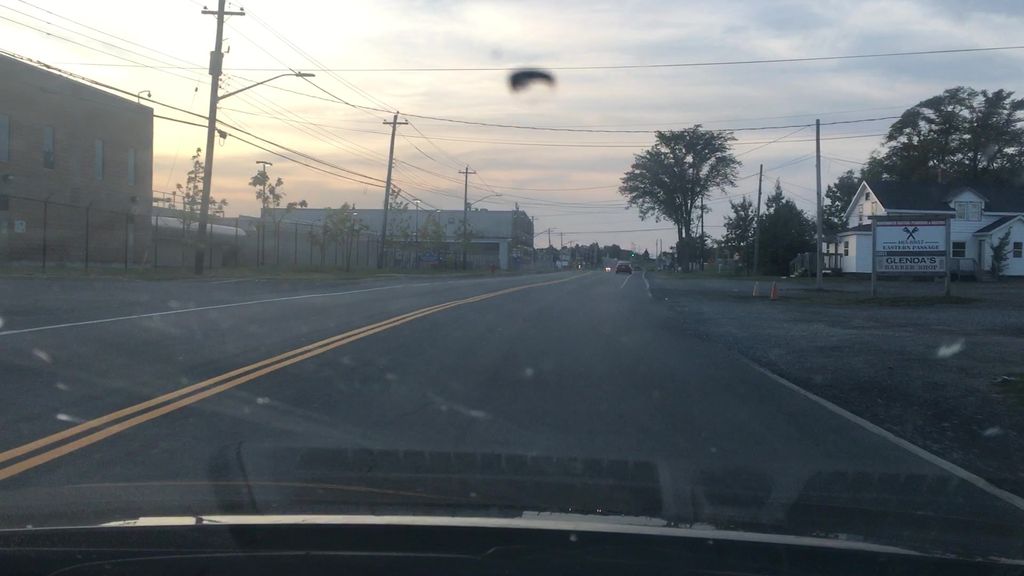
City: halifax